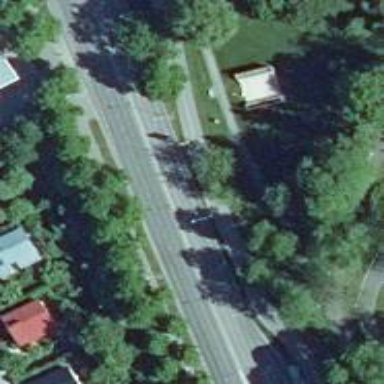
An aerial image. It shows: Asphalt road classified as primary highway.